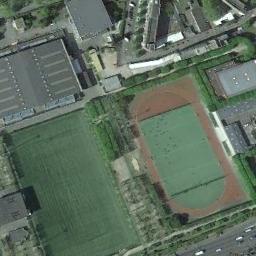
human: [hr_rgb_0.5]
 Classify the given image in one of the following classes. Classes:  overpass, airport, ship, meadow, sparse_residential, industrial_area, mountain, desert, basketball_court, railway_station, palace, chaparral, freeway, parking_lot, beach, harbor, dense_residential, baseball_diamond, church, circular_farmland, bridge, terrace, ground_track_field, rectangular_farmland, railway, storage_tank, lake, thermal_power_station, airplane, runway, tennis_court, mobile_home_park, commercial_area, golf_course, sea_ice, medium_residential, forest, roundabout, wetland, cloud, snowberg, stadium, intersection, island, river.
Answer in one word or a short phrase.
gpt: ground_track_field